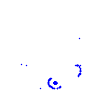
Particle: kaon